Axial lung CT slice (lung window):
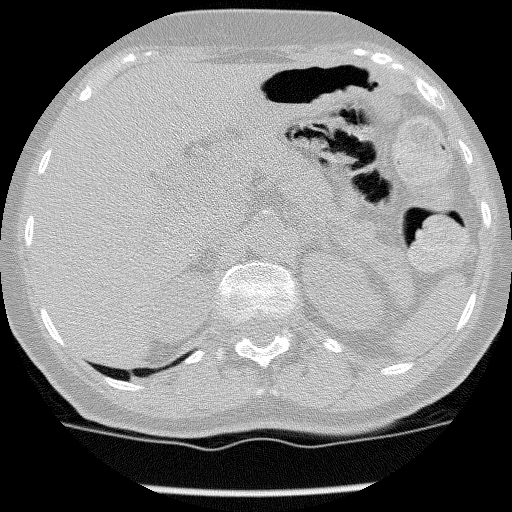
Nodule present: no